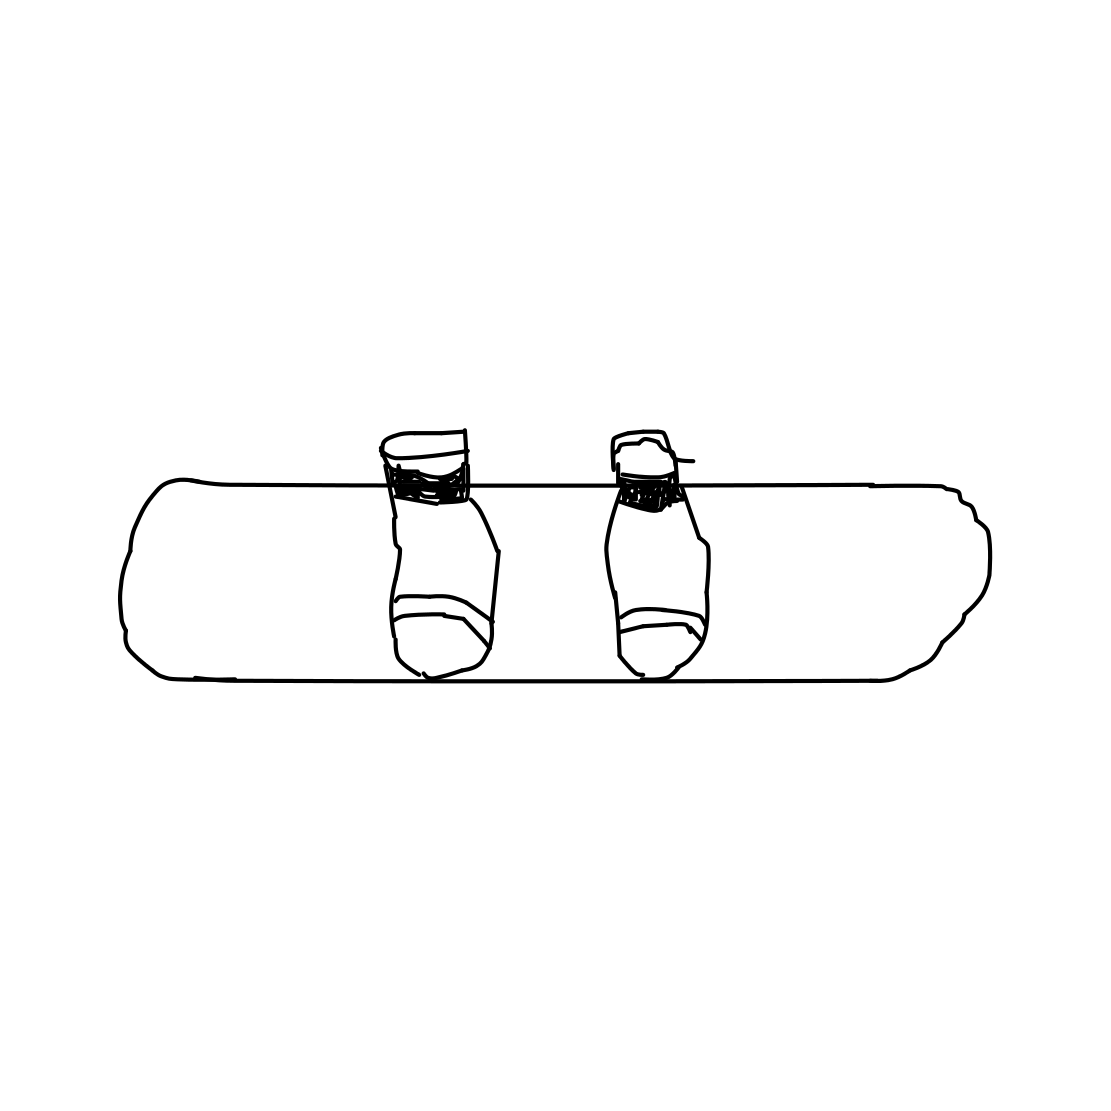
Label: snowboard